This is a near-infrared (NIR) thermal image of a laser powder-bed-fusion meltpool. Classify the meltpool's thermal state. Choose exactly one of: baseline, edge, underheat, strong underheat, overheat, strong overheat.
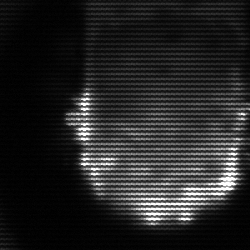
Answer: baseline